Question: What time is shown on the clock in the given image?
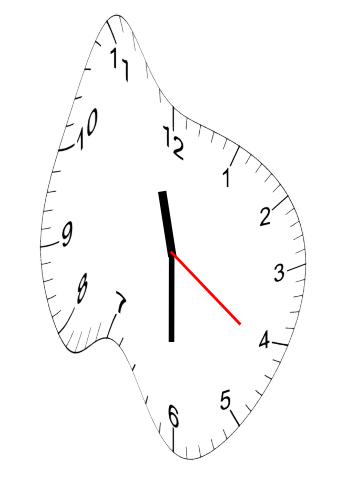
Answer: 11:30:21